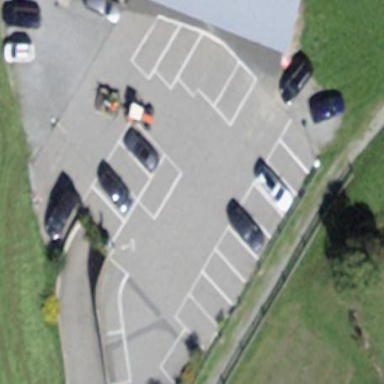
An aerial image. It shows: Parking area with surface.